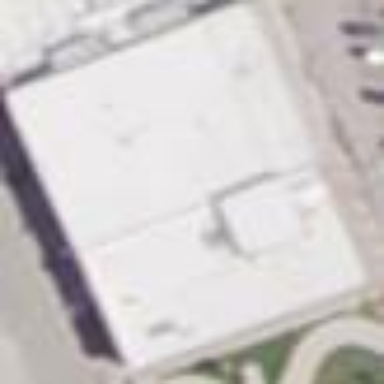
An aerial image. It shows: Commercial building.